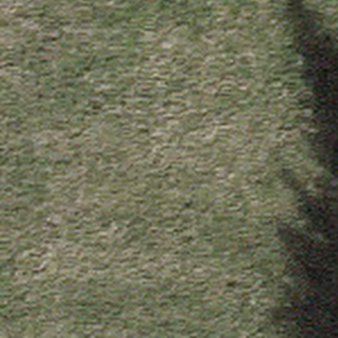
Label: other